Field crop: maize
Growth stage: 1
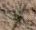
Species: salsola